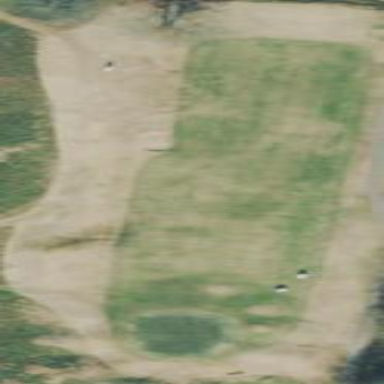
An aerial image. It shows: Rough area in golf course.